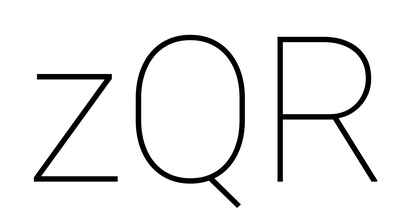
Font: Roboto_Thin